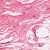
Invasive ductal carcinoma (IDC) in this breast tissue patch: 0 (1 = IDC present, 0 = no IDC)